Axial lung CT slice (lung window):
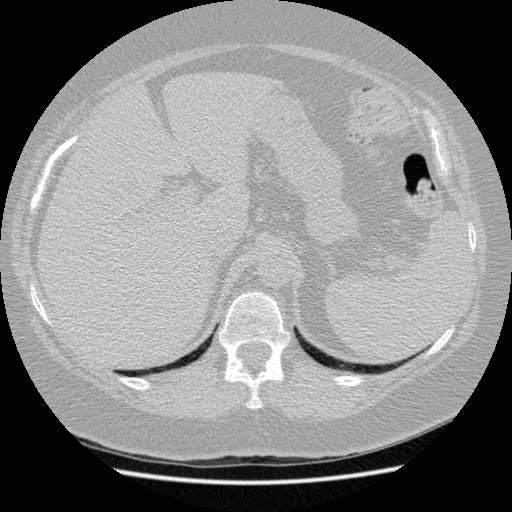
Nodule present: no